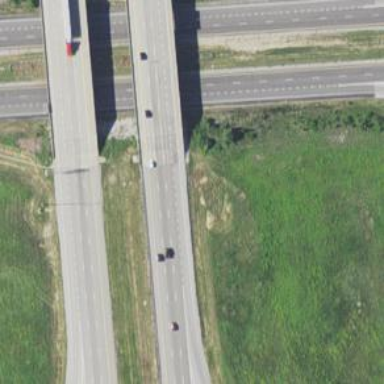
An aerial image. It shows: Motorway.